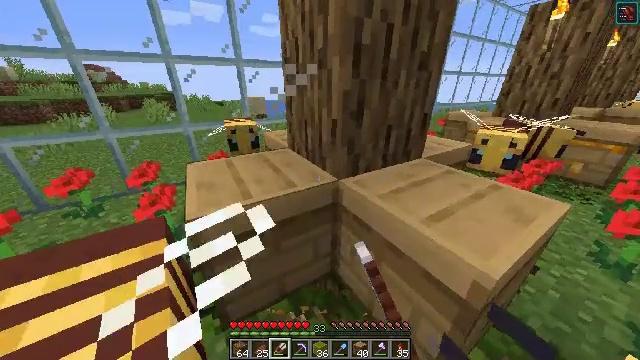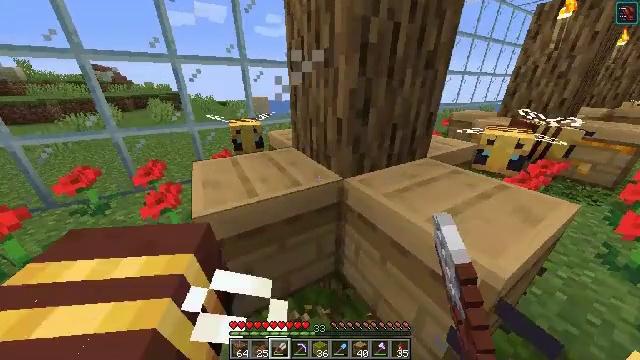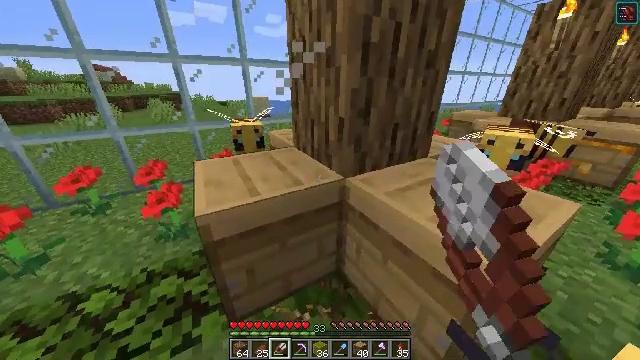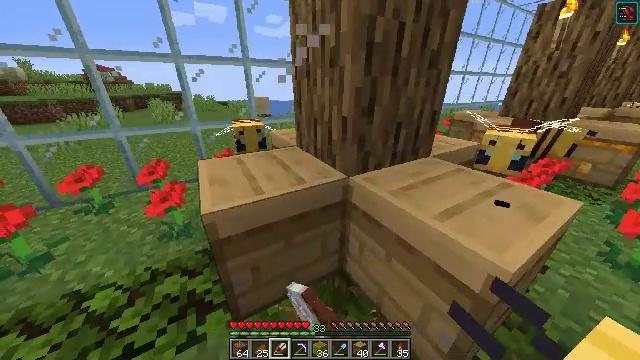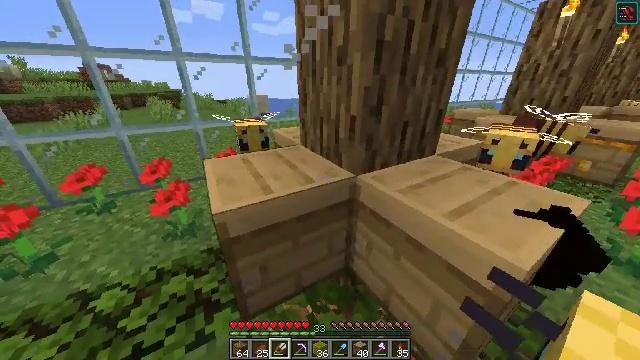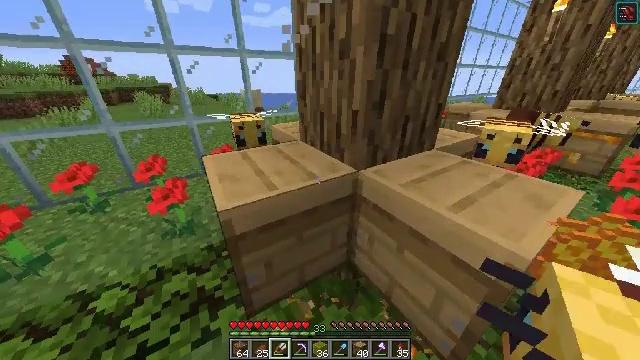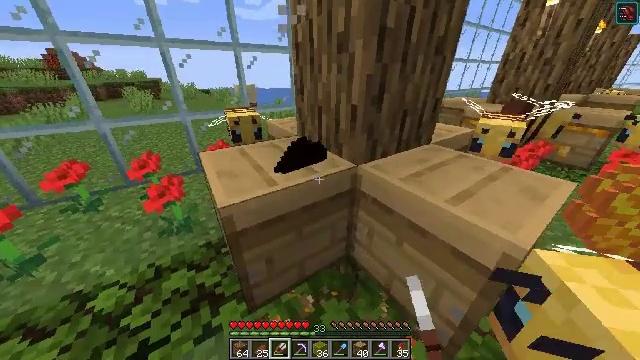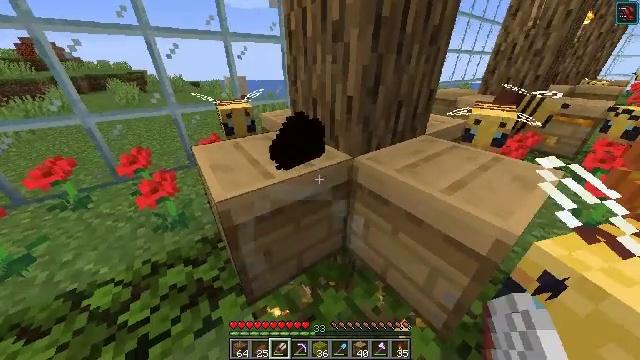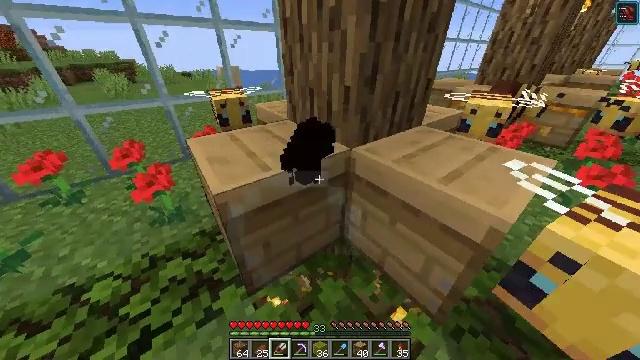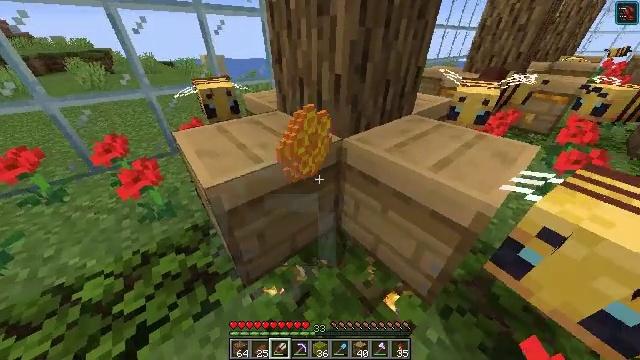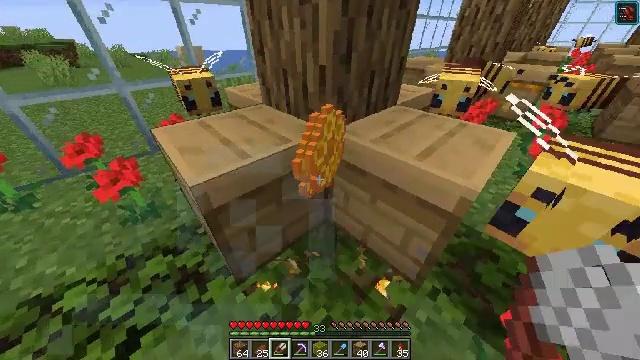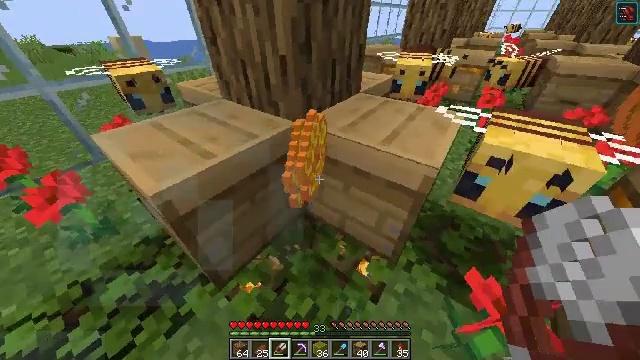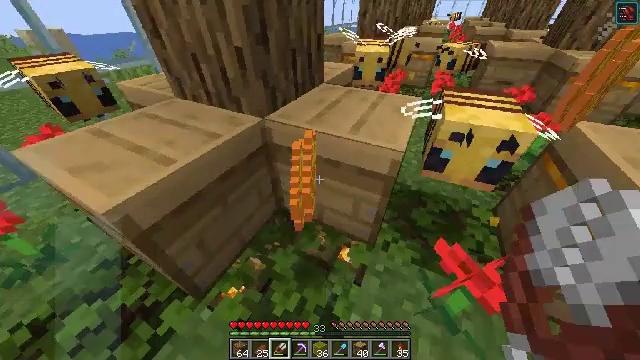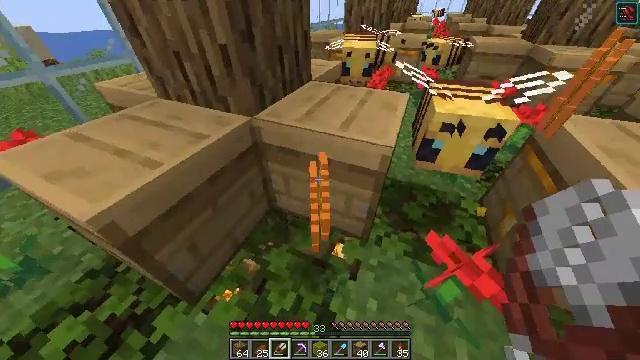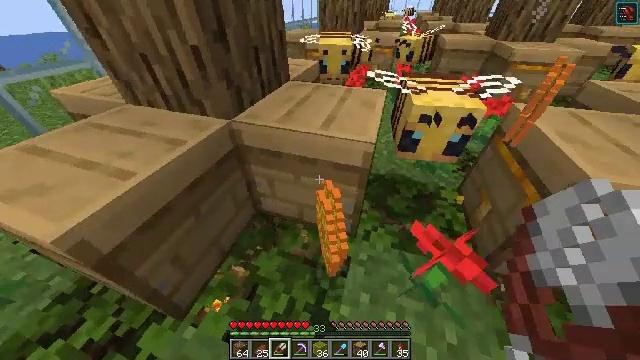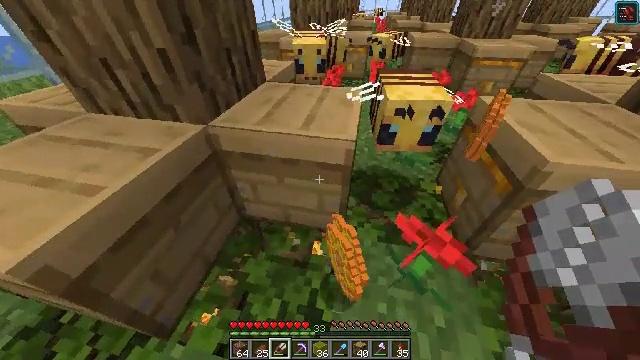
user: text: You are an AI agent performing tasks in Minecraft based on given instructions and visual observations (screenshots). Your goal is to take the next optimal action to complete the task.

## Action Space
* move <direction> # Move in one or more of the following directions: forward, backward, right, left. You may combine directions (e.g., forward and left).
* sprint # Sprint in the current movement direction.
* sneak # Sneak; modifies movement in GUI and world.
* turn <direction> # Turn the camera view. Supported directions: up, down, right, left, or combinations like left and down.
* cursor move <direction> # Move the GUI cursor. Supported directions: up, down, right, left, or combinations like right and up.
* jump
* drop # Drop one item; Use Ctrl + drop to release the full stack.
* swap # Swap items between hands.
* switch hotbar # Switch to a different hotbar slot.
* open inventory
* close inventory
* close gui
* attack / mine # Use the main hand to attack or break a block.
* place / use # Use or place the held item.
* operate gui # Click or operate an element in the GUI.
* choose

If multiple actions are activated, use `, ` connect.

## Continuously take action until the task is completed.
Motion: motion action
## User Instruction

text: Combine honeycombs to craft the honeycomb block.
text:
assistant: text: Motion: attack / mine and use / place
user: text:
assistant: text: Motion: attack / mine and use / place
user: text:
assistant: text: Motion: attack / mine and use / place
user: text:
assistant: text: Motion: attack / mine
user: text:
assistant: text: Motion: turn right and down, attack / mine
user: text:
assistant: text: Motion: turn right and down, attack / mine
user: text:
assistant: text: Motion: turn right and down, attack / mine
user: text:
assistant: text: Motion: turn right and down, attack / mine
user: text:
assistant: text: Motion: turn right and down, attack / mine
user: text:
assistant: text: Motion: turn right and down, attack / mine
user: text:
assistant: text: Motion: turn right and down, attack / mine
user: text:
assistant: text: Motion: turn right and down, attack / mine
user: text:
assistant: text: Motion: turn right, attack / mine
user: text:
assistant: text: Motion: turn right, attack / mine
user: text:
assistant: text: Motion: turn right, attack / mine
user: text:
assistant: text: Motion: move forward and move right, turn right, attack / mine
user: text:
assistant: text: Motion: move forward and move right, attack / mine
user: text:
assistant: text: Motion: move forward and move right, turn left, attack / mine
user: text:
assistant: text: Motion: move forward, turn left, attack / mine
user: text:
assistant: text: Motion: move forward, attack / mine
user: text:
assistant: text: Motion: move forward, attack / mine
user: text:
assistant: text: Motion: move forward, attack / mine
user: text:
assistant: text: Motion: move forward, attack / mine
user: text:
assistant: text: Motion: move forward and move right, attack / mine
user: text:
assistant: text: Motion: move forward and move right, turn left, attack / mine
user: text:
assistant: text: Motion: move forward and move right, turn left and up, attack / mine
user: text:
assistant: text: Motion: move forward and move right, turn left and up, attack / mine
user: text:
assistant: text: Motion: move forward and move right, turn left and up, attack / mine
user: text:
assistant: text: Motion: move forward and move right, turn left, attack / mine
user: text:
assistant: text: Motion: move forward, attack / mine